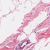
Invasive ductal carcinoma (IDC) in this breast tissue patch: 0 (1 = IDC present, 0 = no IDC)